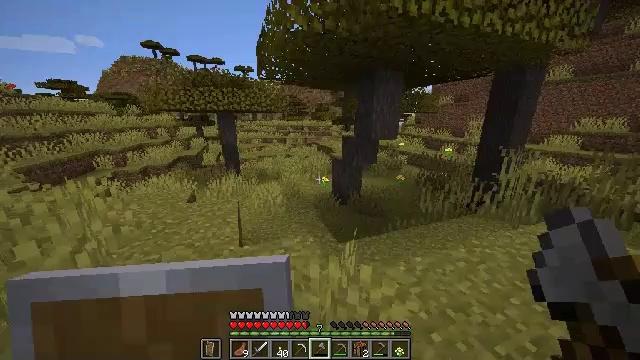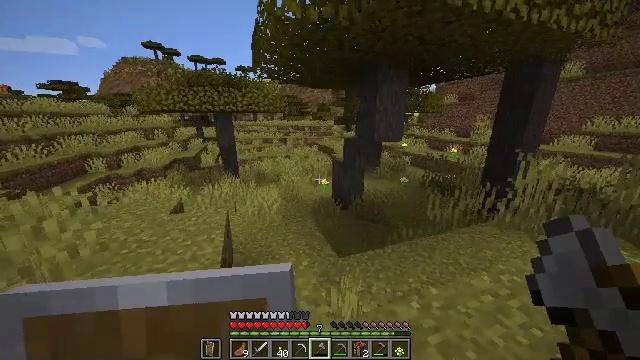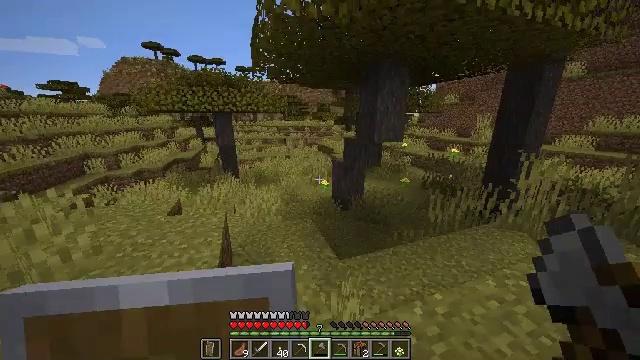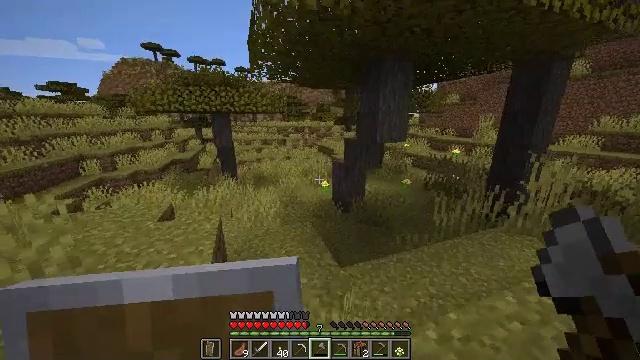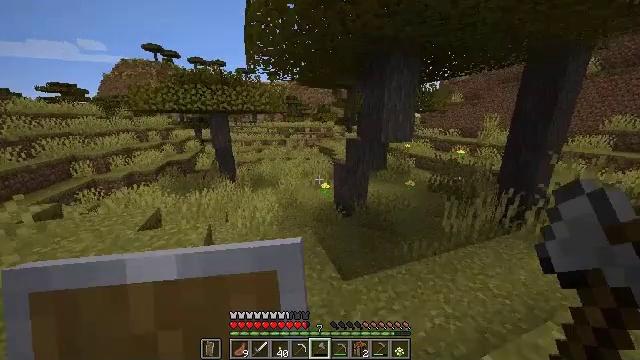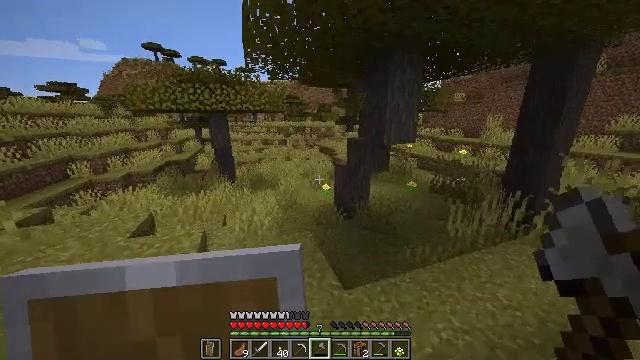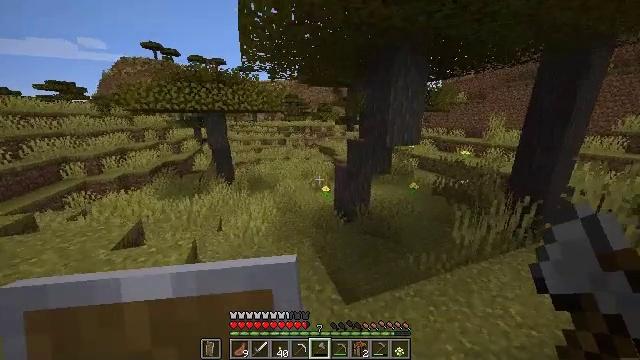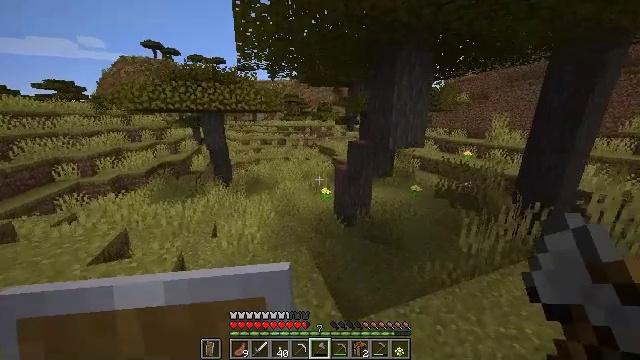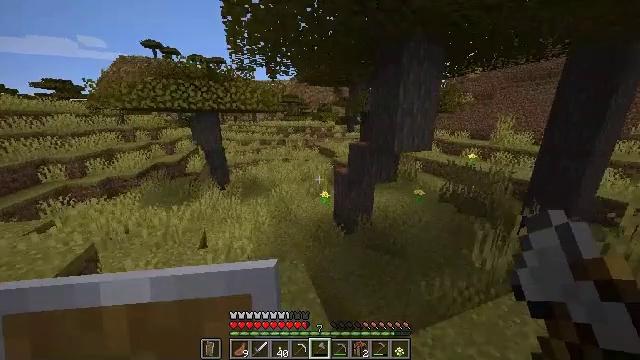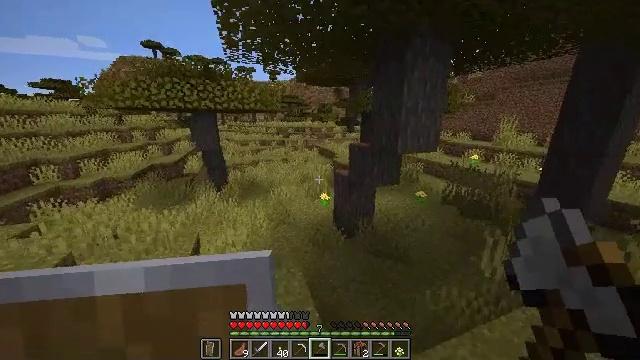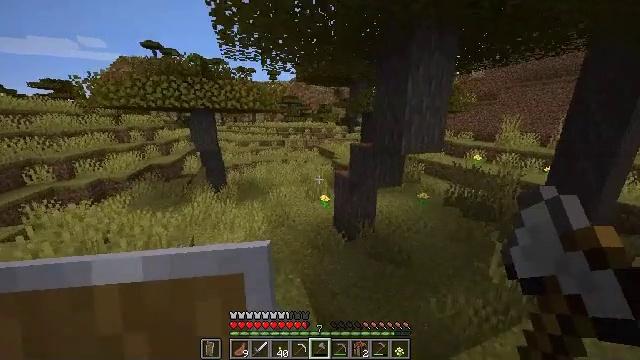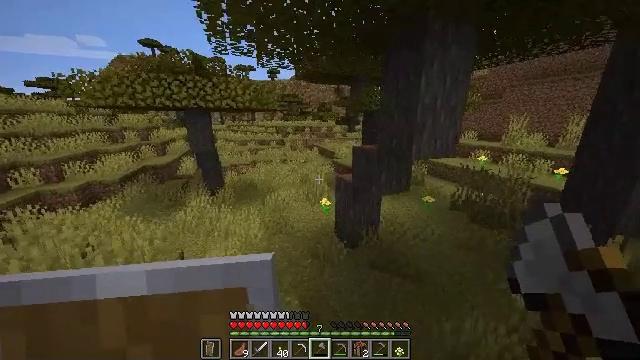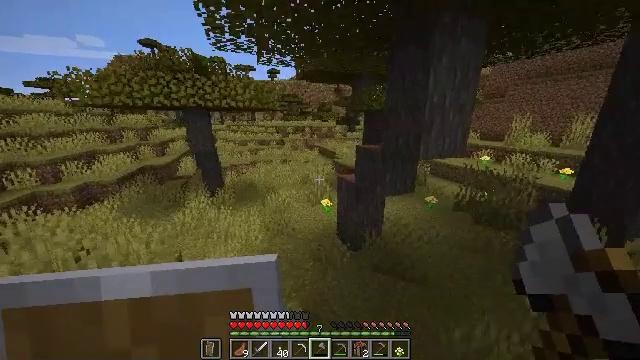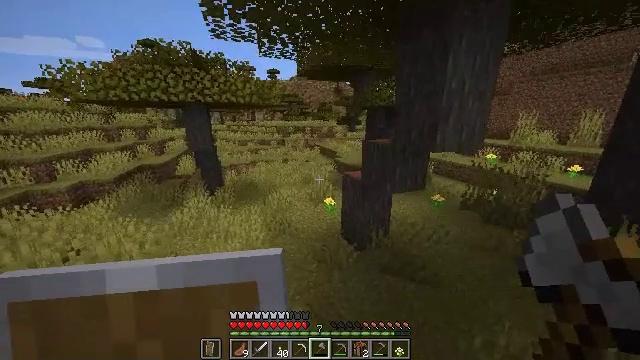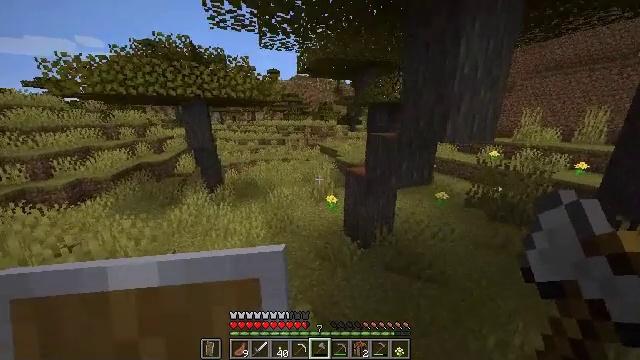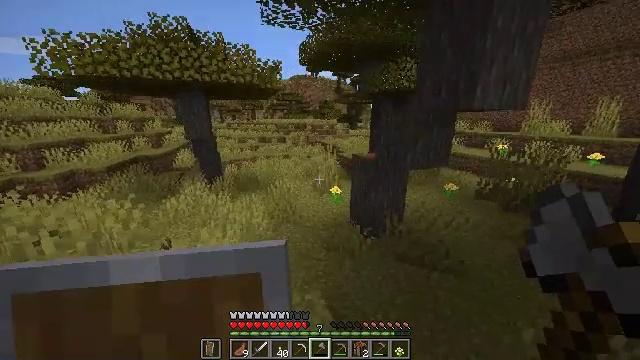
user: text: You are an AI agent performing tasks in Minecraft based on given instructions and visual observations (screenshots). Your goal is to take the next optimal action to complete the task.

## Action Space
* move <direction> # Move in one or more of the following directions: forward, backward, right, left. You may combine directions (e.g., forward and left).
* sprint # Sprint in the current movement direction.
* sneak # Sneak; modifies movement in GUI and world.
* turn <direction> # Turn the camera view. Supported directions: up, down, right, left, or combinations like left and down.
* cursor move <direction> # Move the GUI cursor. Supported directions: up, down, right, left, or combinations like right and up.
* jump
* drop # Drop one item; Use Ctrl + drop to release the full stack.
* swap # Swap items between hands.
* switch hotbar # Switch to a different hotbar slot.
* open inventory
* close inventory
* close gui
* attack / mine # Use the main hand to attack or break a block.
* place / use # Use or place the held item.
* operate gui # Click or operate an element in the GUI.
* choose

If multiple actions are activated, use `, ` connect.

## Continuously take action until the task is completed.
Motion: motion action
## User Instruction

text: Gather the acacia log for building.
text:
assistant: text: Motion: move forward
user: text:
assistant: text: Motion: move forward
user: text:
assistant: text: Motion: move forward
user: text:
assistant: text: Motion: move forward
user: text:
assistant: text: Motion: move forward
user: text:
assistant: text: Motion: move forward
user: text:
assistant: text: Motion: move forward
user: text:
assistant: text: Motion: move forward
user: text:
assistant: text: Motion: move forward
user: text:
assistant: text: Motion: move forward
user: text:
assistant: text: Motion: move forward
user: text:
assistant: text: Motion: move forward and move left
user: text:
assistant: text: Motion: move forward and move left
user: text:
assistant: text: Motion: move forward and move left
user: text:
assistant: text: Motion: move forward and move left
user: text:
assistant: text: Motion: move forward and move left
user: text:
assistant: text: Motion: move forward and move left
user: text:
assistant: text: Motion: move forward, turn right
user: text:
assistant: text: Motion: move forward, turn right
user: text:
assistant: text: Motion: move forward, turn right
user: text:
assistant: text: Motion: move forward and move left
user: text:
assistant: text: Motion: move forward and move left, turn right
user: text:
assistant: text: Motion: move forward and move left, turn right
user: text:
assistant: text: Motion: move forward and move left, turn right
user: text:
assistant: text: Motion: move forward and move left, turn right
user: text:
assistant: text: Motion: move forward and move left, turn right
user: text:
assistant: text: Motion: move forward and move left, turn right and up
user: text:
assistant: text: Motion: move forward and move left, turn right
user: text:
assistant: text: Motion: move forward and move left, turn right and up
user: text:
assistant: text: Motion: move forward and move left, turn right and up